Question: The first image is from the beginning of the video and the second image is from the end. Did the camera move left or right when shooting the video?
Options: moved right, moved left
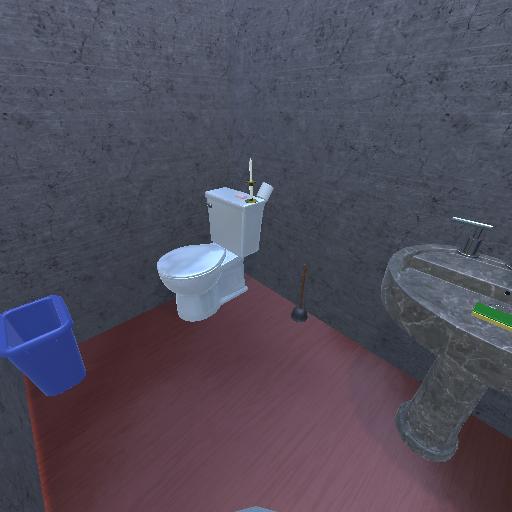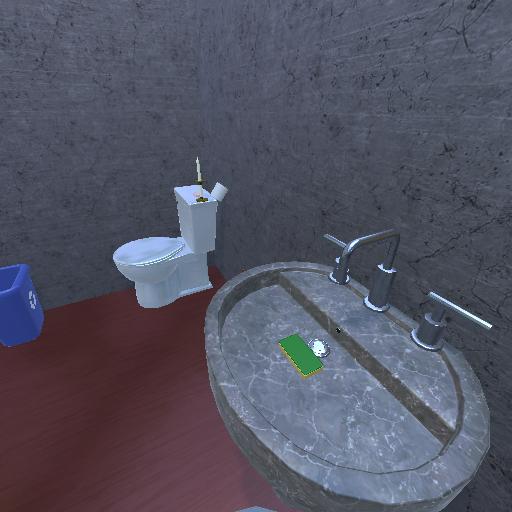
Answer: moved right